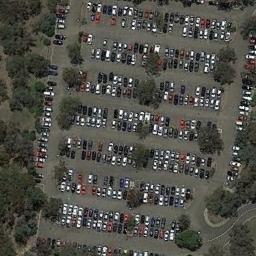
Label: parking_lot